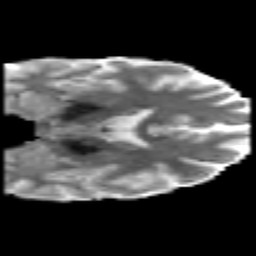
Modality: MD
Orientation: coronal
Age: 31
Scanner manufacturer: philips
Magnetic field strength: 3 T
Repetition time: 8.591 s
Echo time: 0.1268 s